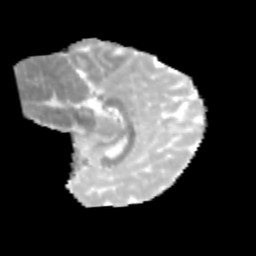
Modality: MD
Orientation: sagittal
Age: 9
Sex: female
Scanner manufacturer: siemens
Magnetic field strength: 3 T
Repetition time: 3.8 s
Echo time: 0.07 s